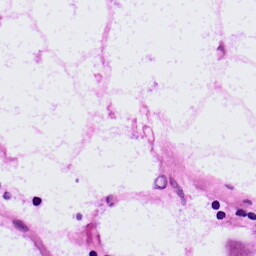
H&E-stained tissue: LymphNode